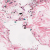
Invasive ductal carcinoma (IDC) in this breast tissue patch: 0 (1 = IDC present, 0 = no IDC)